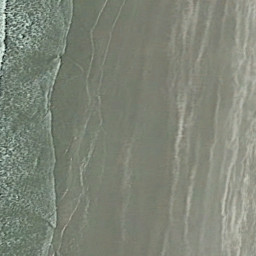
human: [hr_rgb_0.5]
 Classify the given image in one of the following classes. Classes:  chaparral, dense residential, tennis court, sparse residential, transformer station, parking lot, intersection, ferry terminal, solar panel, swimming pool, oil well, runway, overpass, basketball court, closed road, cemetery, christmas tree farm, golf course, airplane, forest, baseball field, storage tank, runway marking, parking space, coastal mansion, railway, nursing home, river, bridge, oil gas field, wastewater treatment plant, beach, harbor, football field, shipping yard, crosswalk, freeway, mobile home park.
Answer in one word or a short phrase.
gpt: beach